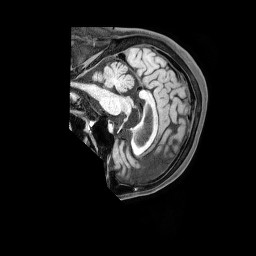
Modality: T1w
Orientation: sagittal
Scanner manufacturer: philips
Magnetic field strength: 1.5 T
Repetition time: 0.6 s
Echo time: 0.02898 s